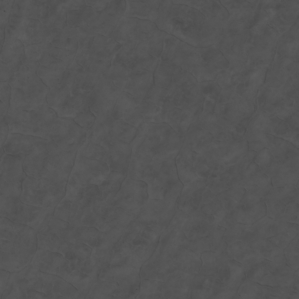
Label: non_frost